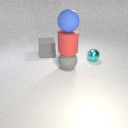
large gray rubber cube behind small cyan metal sphere